Question: I'm trying to implement a layout for a website. Actually it is a simple 2-column layout where each column has its own background color. The content, however has a fixed width and it should be centered. The breaking point is the background, which should not be limited by the content width.
To illustrate the situation I have also made a picture:

I already had the idea to use a centered background image that I could tile vertically, but this solution would make the website's maximum width dependent on the width of the image.
What do you think, is there a better solution?
Thanks in advance
David
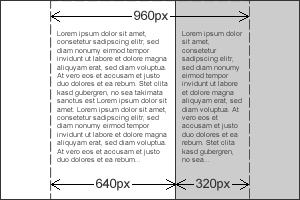
Answer: If you want to use an image as you bg, then the image should span a minimum of 960px, the first 640px being one colour and the right 320px should be the other colour.
If you want the bg to span the entire site, then you have to create a background large enough to span the first 1024px with the above column dimensions I mentioned. Add this to your CSS:
'''
.wrapper {
background:url("my image here") 0 0 repeat-y;
}
'''
If you want to use colours only, just set the following attributes for each 'col' class in the CSS:
'''
col1 { background-color:#fff; }
col2 { background-color:#ccc; }
'''
Assuming the following HTML structure:
'''
<div class="wrapper">
<div class="content">
<div class="col1">
</div>
<div class="col2">
</div>
</div>
</div>
'''
Try the following CSS:
'''
// This will create a wrapper across the entire page.
.wrapper {
margin:0 auto;
width:100%;
}
// This is your centered column
.content {
float:left;
width:960px;
}
// This is your first column
.col1 {
background: **your background goes here
float:left;
width:640px;
}
// This is your second column
.col2 {
background: **your background goes here
float:left;
width:320px;
}
'''
If you want the bg to span the entire site, then you have to create a background large enough to span the first 1024px with the above column dimensions I mentioned.